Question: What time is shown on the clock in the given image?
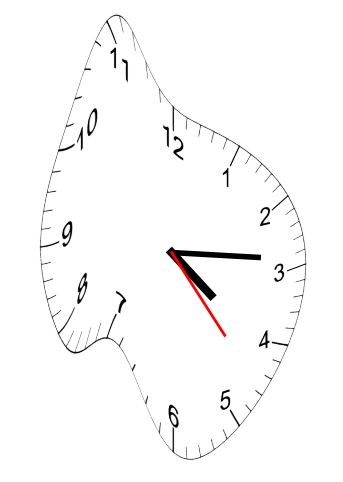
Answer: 04:14:23